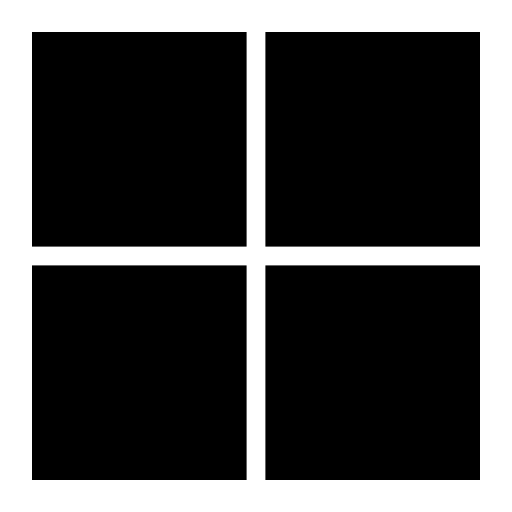
Tags: icon, FontAwesome, fa-icon, brand, microsoft